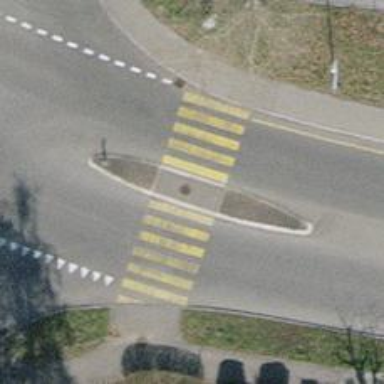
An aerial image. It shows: Uncontrolled crossing with central island on the road.